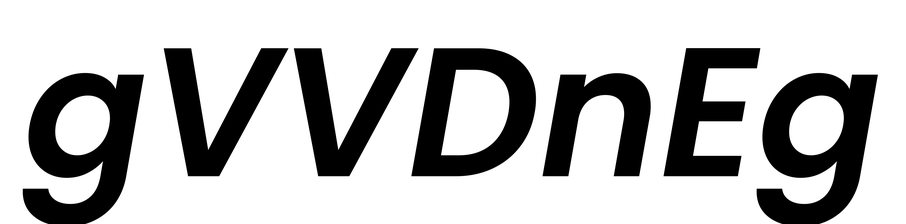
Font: Poppins-SemiBoldItalic